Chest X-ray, PA view. Patient: 70 years old, sex M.
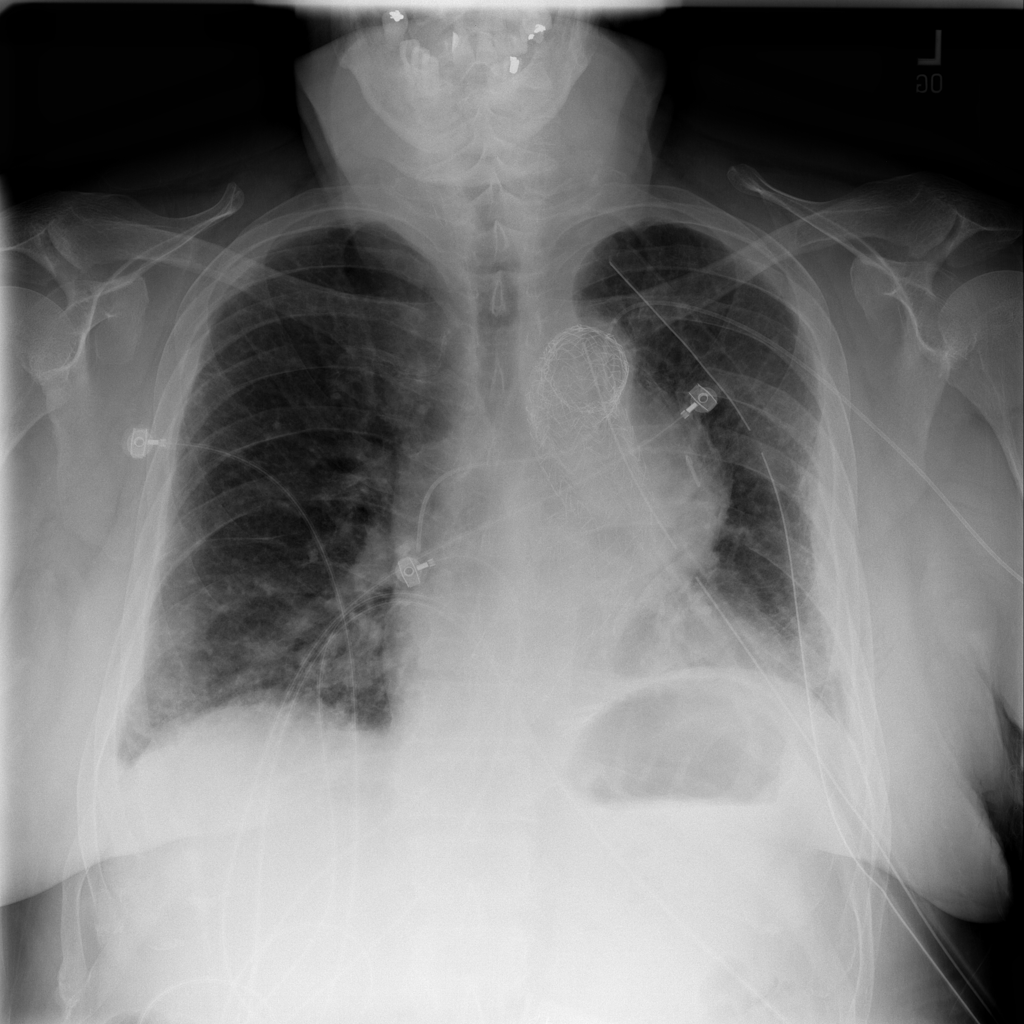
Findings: Infiltration